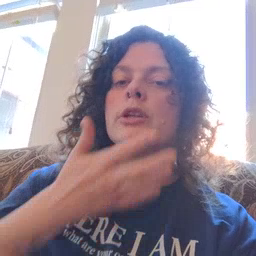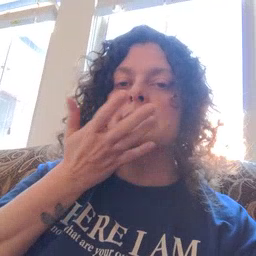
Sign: grass